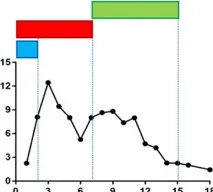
Dynamic changes in infection indexes and platelet counts in the patient after admission. (A, B) The neutrophil and leucocyte counts decreased significantly 7 days after admission.
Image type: pathology (giemsa)